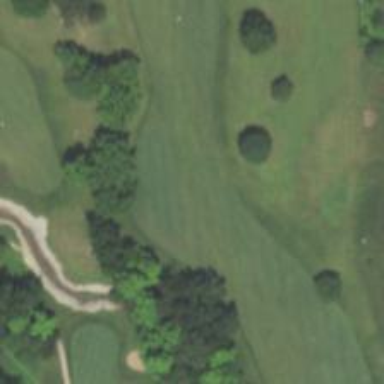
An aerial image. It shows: View of golf hole.